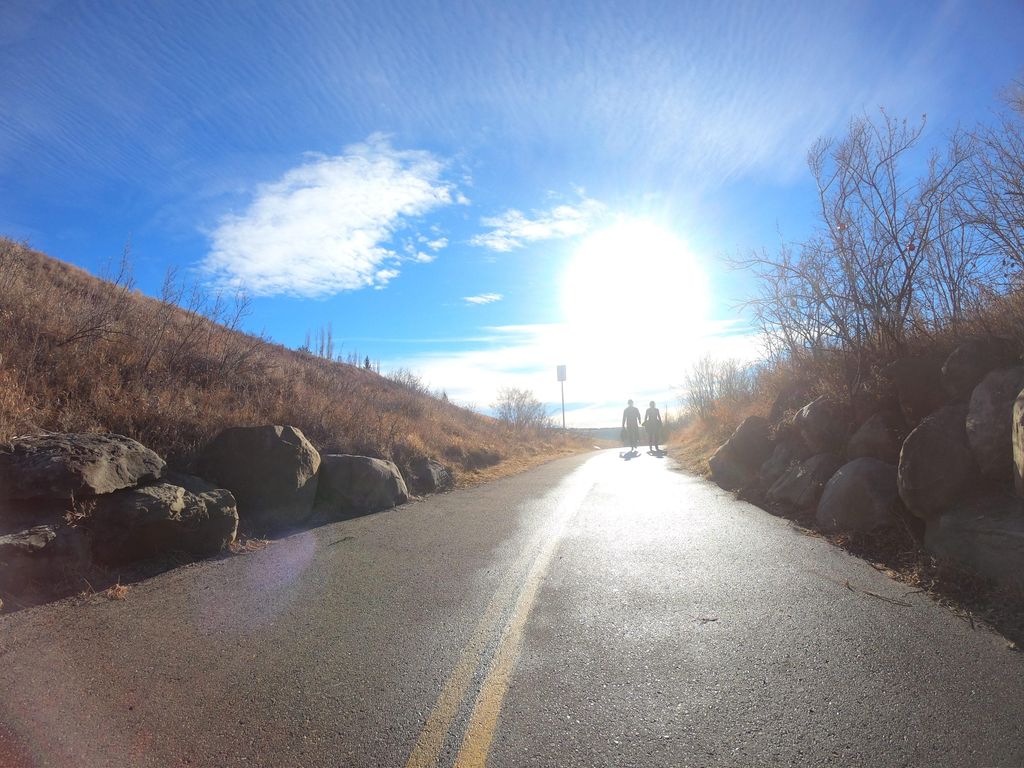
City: calgary